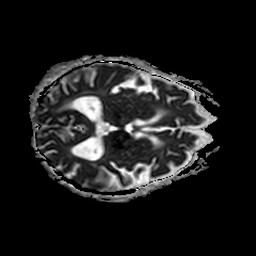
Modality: ADC
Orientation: axial
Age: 73
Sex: female
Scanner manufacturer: philips
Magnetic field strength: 3 T
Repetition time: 3.087 s
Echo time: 0.076 s